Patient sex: M
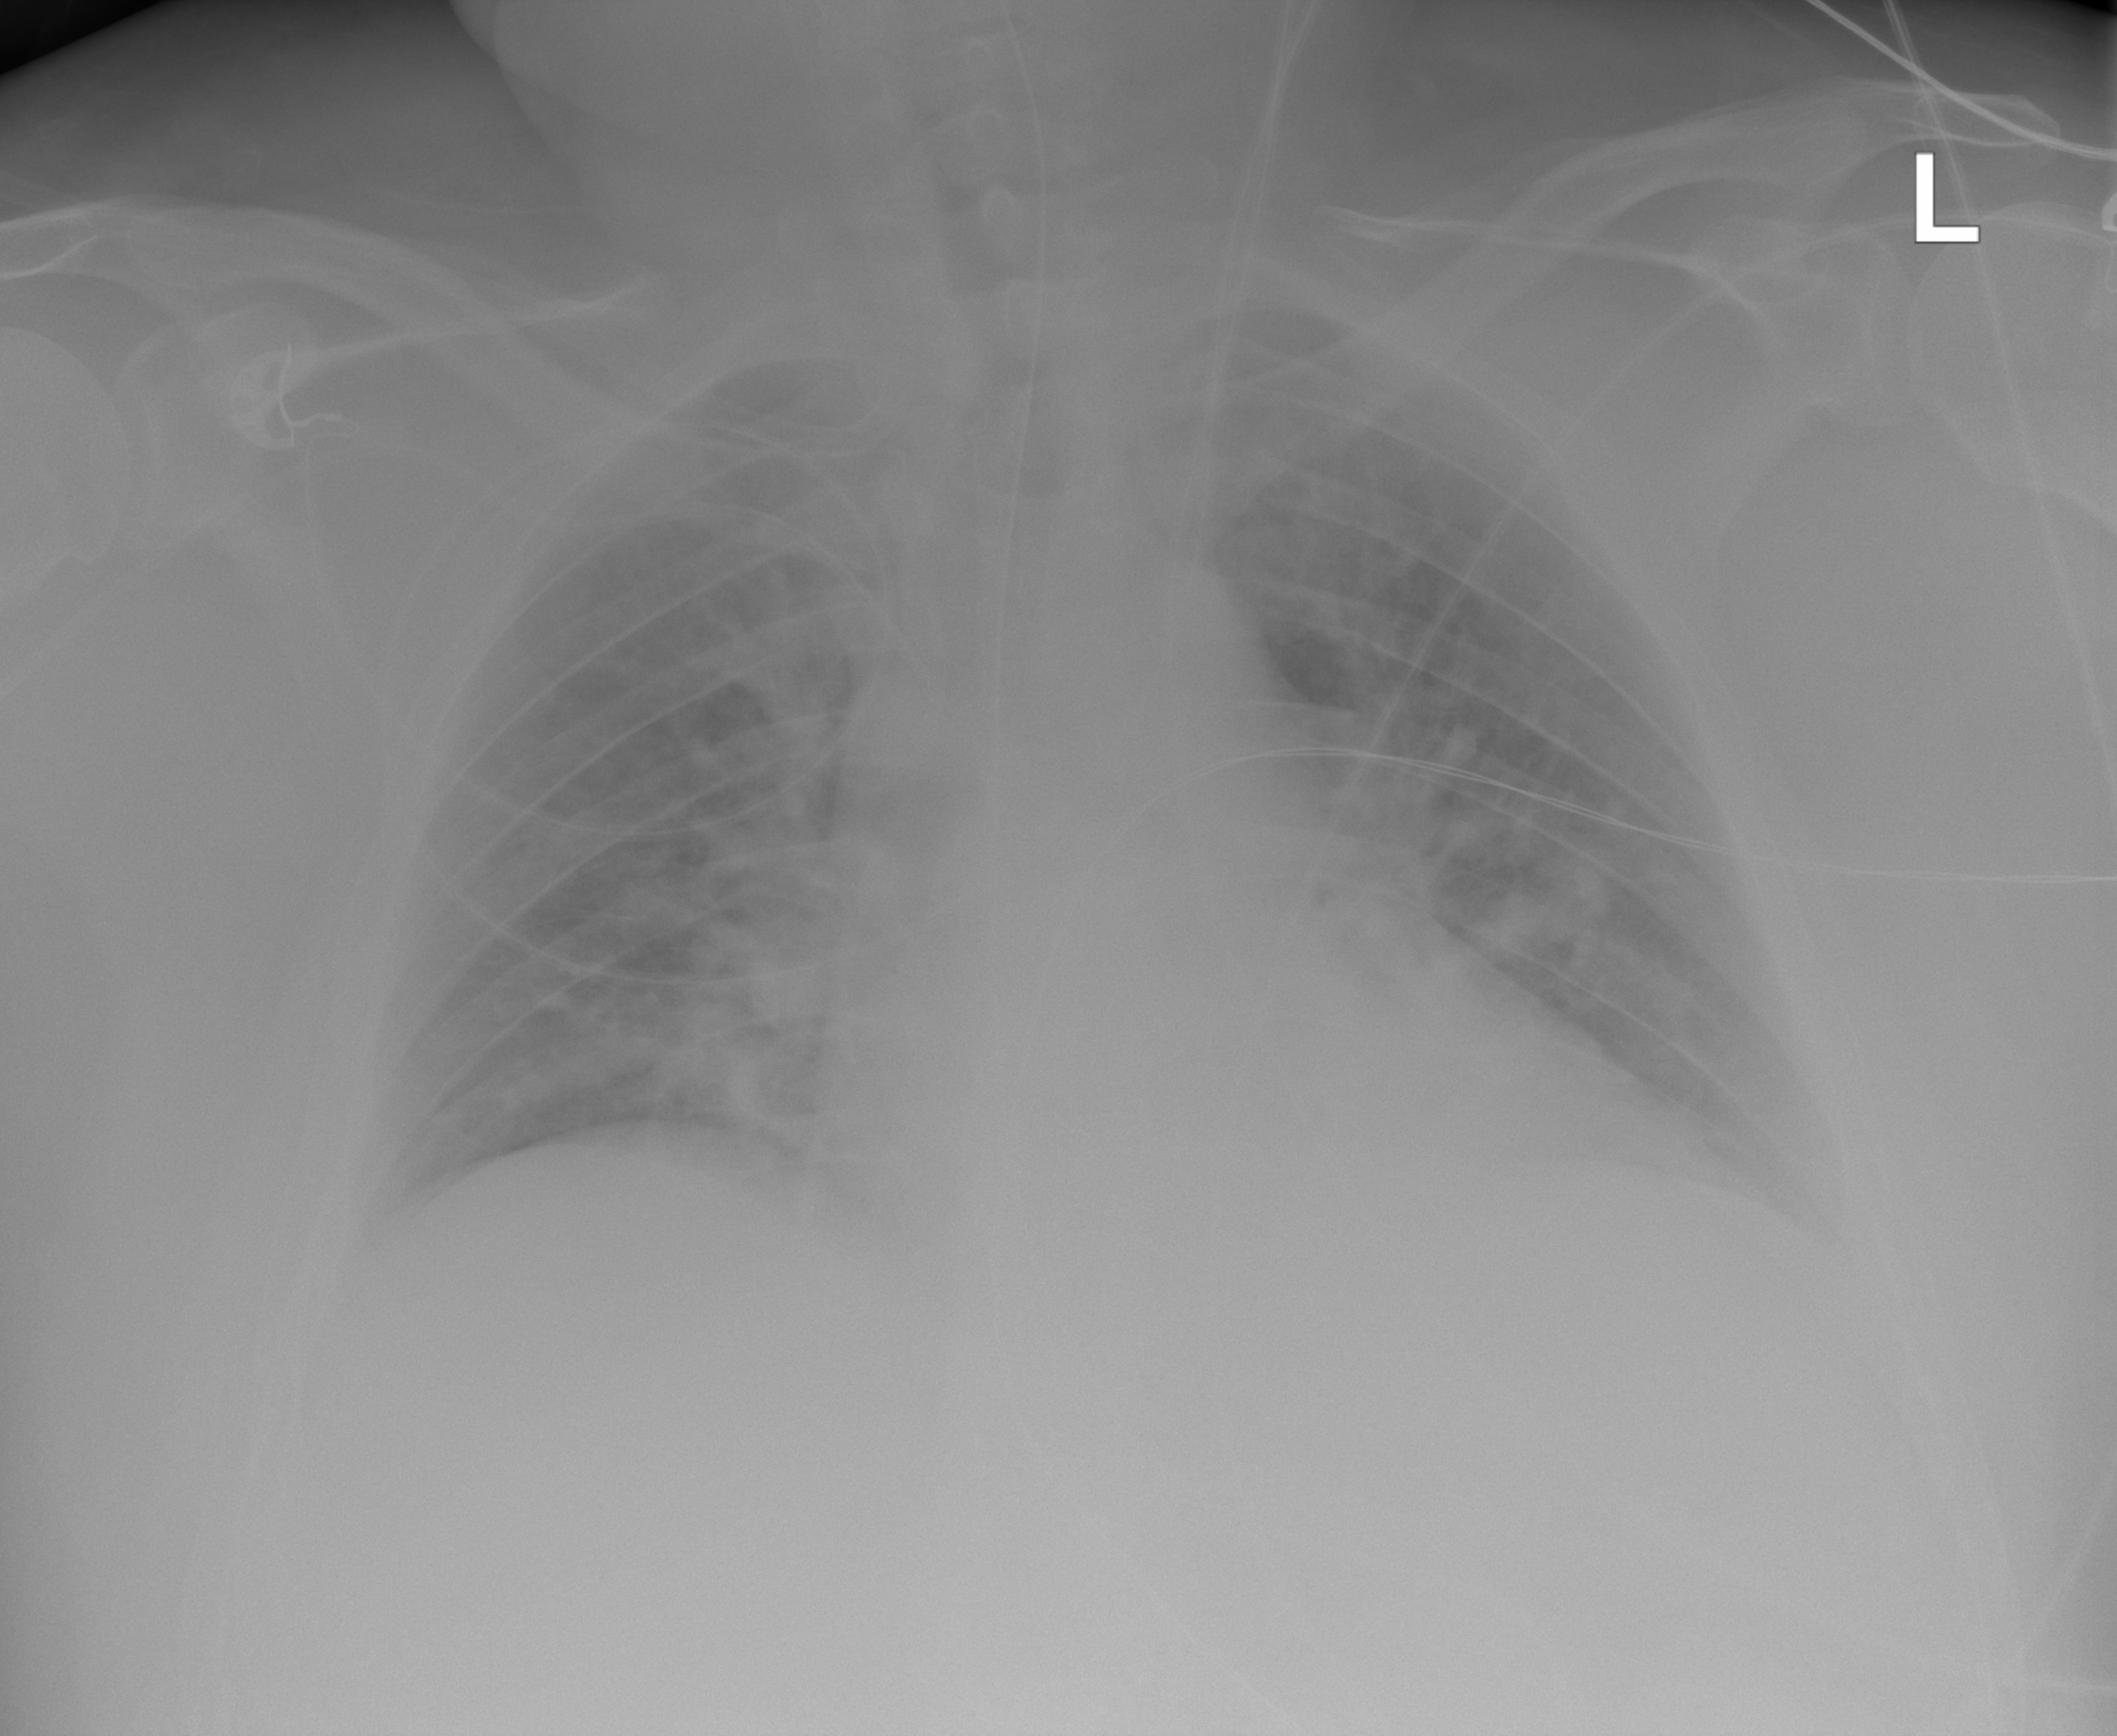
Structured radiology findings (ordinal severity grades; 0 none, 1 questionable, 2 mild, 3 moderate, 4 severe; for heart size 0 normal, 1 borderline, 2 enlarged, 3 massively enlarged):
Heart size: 1
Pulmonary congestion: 0
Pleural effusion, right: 2
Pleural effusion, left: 2
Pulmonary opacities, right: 2
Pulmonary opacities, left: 0
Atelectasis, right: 2
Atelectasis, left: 2